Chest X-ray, AP view. Patient: 57 years old, sex M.
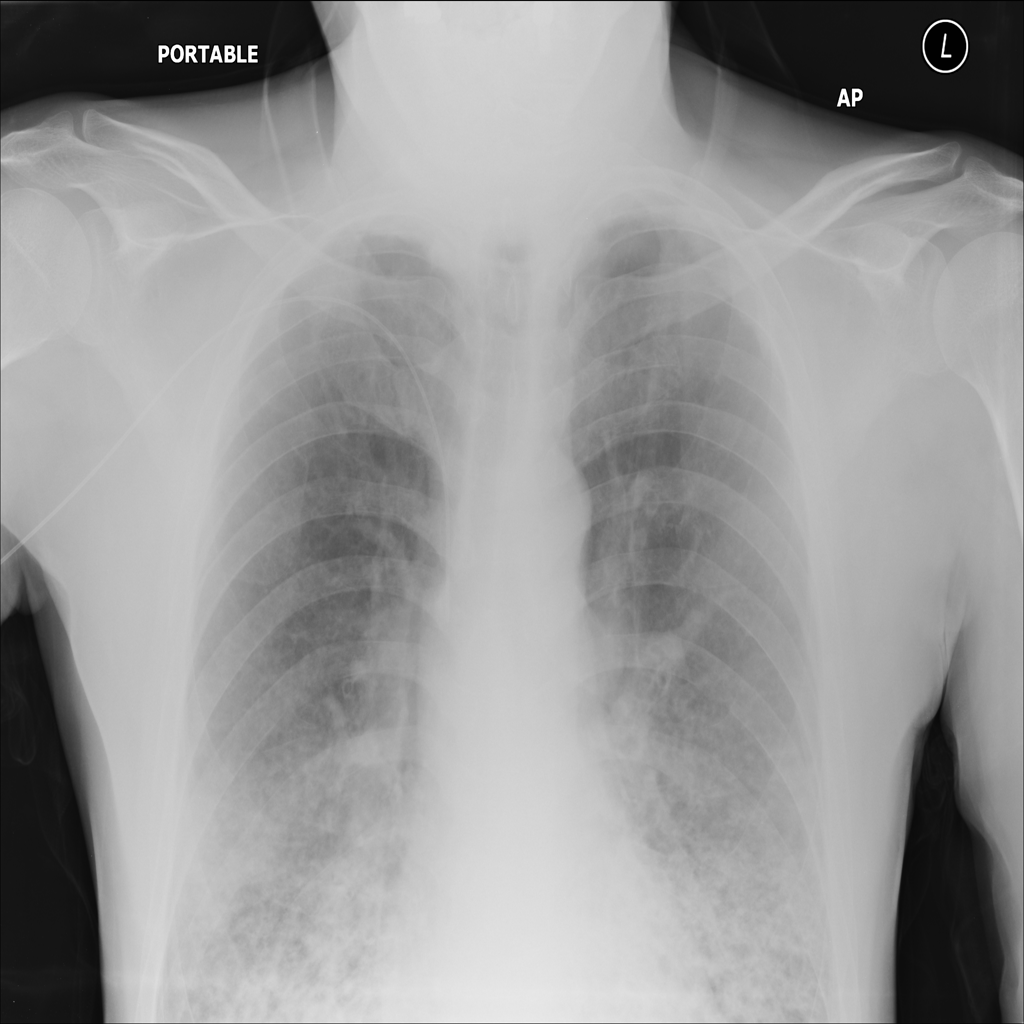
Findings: No Finding